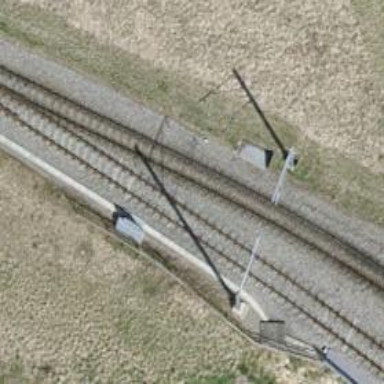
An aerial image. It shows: Narrow gauge railway with electrified contact lines.